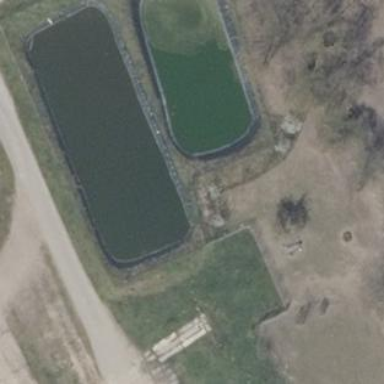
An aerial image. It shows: Peaceful pond surrounded by nature.